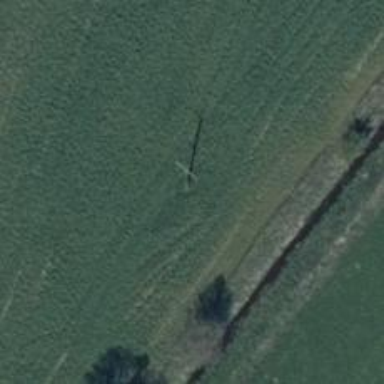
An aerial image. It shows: Minor power line.